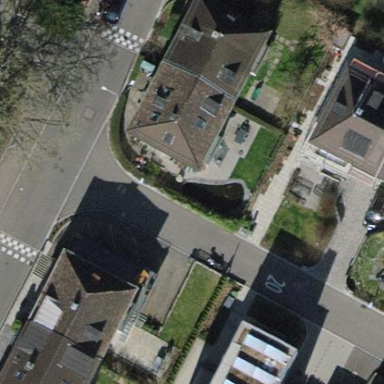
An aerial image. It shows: Semi-detached house.